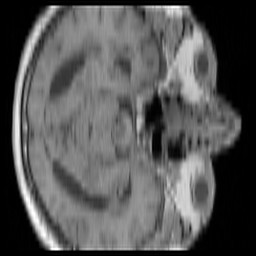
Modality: T1w
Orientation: axial
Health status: ill
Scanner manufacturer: siemens
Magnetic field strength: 3 T
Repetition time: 0.4 s
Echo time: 0.00272 s